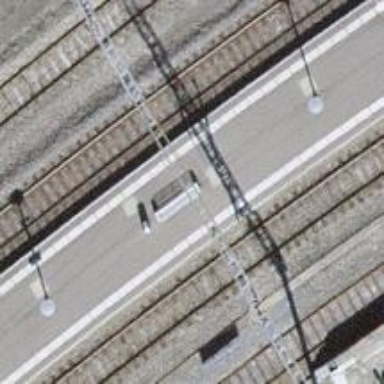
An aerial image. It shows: Close-up of railway platform edge.